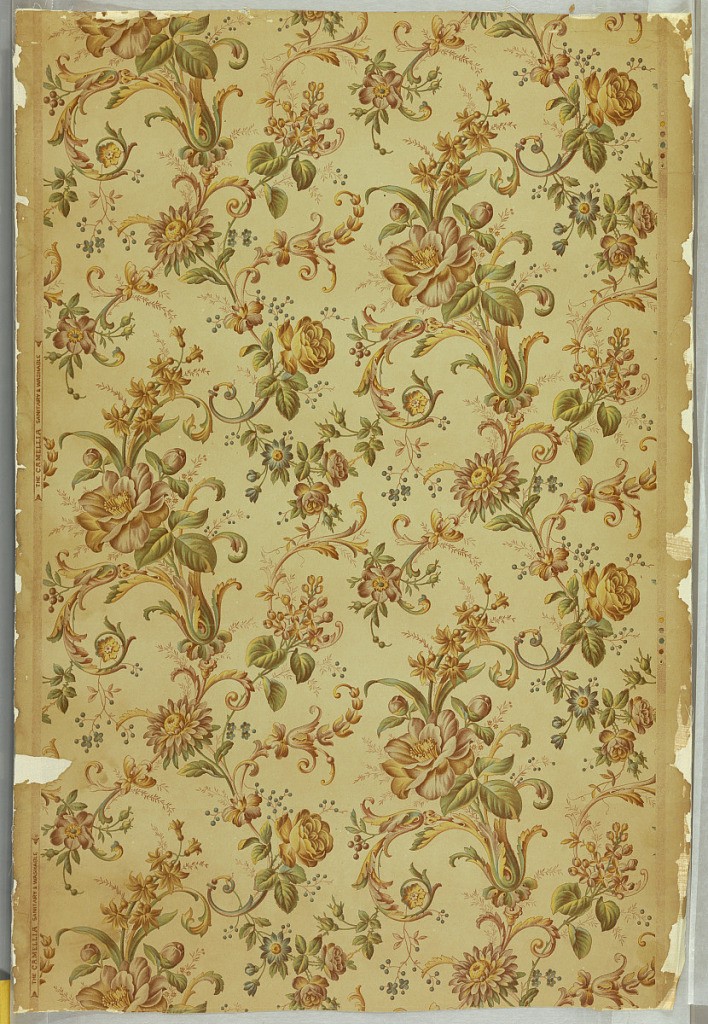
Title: The Camellia
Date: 1890–1900
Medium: Intaglio print
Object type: Sidewall
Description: Full width printed in four colors: blue, violet, yellow and neutral red, with vine pattern composed of roses, tube-roses, lilac, forget-me-not and camellias, with acanthus and other leaves. Color register marks on right margin; on left margin: "The Camellia" / Sanitary and Washable.